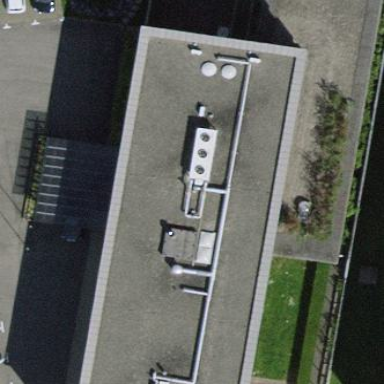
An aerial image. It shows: Office building.